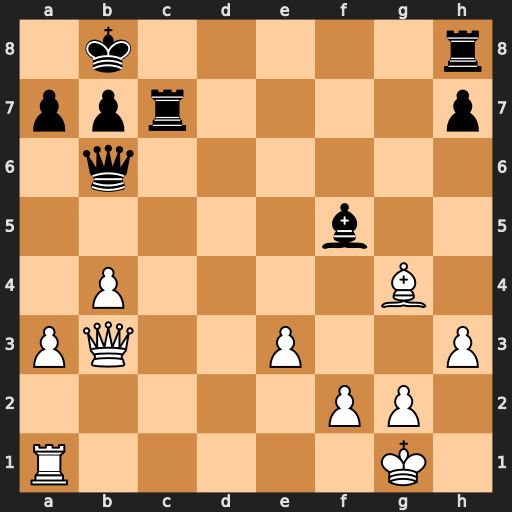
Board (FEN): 1k5r/ppr4p/1q6/5b2/1P4B1/PQ2P2P/5PP1/R5K1
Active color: w
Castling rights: -
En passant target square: -
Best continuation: Bxf5 Qf6 Qb1